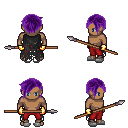
a pixel art fantasy rpg character, male body template, human, dark skin, black tattered cape, red pants, purple pixie cut hairstyle, gold gloves, white slippers, spear, four views (front, back, left, right), 2x2 character sprite sheet, small pixel art, hard edges, no anti-aliasing